九年级 · 立体几何学
如图 1 是一个侧棱长为 $15 \mathrm{~cm}$ 的直三棱柱包装盒, 它的底面是正三角形. 现将宽为 $4 \mathrm{~cm}$ 的彩色矩形纸带 $A M C N$ 裁剪成一个平行四边形 $A B C D$ 如图所示, 然后用这条平行四边形纸带按如图 3 的方式把这个三棱柱包装盒的侧面进行包贴(要求包贴时既不重叠也无遗漏), 纸带在侧面缠绕四圈,正好将这个三棱柱包装盒的侧面全部包贴满, 则在图 2 中, 裁剪的角度 $\angle B A D$ 的正弦值是

图1

图2

图3
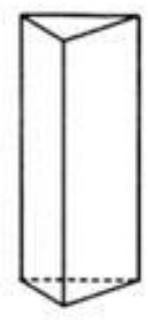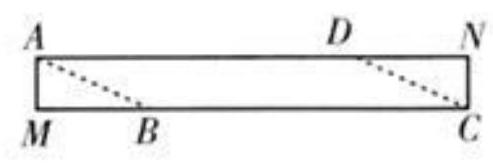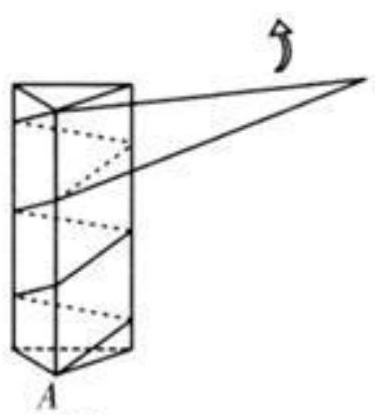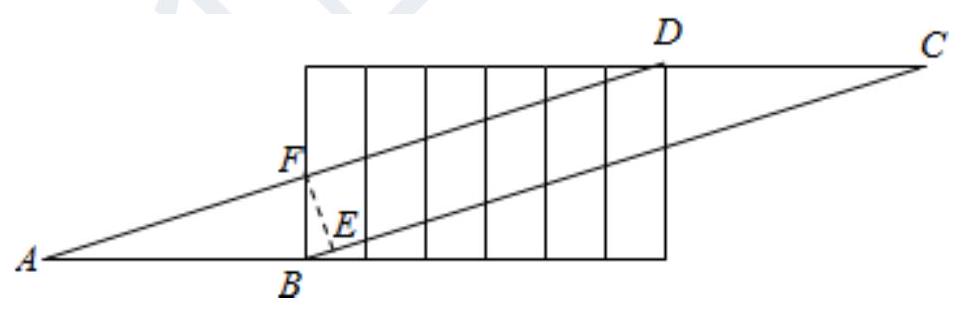
答案: $\frac{3}{5}$
解析: 由图 3 的包贴方法可得展开图如下:

$\because$ 纸带在侧面缠绕四圈, 正好将这个三棱柱包装盒的侧面全部包贴满, 侧棱长为 $15 \mathrm{~cm}$,

$\therefore F B=5 \mathrm{~cm}$,

又:矩形纸带的宽为 $4 \mathrm{~cm}$,

$\therefore E F=4 \mathrm{~cm}$,
在Rt $\triangle E F B$ 中, $B E=\sqrt{B f^{2}-E F^{2}}=3 \mathrm{~cm}$,

$\therefore \sin \angle B F E=\frac{\boldsymbol{B E}}{\boldsymbol{B F}}=\frac{3}{5}$

结合图形可得 $\angle B A D=\angle B F E$,

故可得裁剪的角度 $\angle B A D$ 的正弦值是 $\frac{3}{5}$

故答案为 $\frac{3}{5}$.